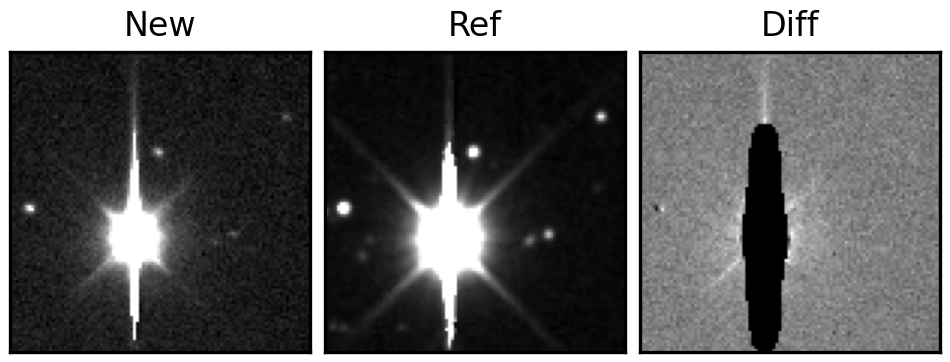
Label: bogus